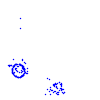
Particle: proton